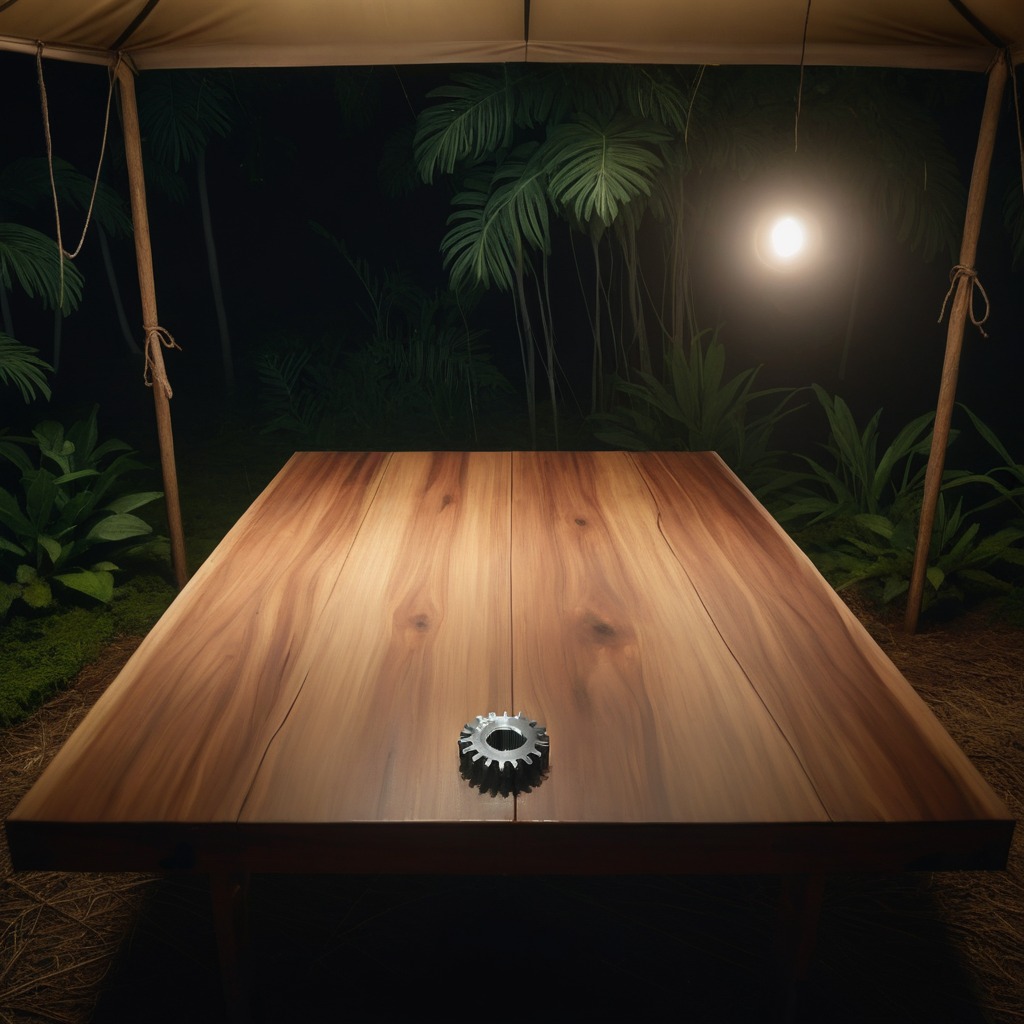
A steel gear with teeth is lying on a wooden table inside a jungle field workshop tent at night dim ambient light soft shadows worn but